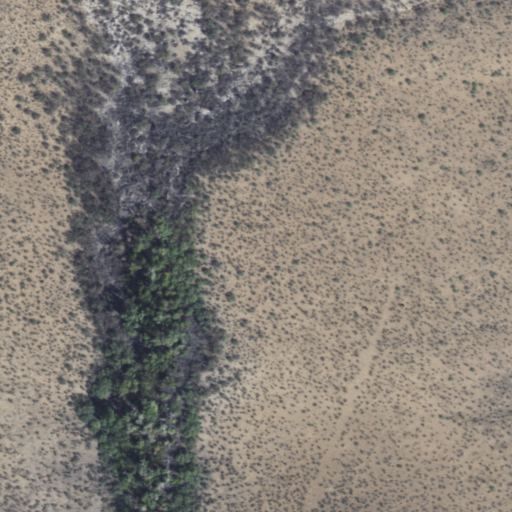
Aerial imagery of plain(s) in Arizona named Indian Gardens containing shrub, woody wetlands, and herbaceous wetlands